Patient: sex F, age 69
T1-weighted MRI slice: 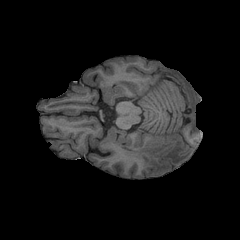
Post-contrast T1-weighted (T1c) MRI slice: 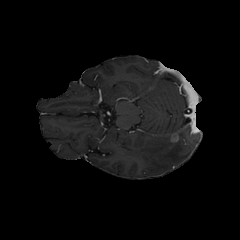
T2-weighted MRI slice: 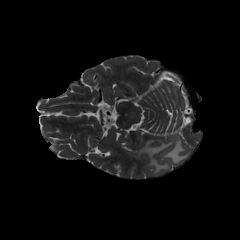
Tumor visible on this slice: yes
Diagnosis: Glioblastoma, IDH-wildtype
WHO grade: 4